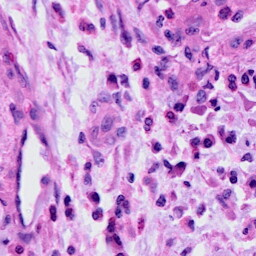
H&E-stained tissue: Cervix